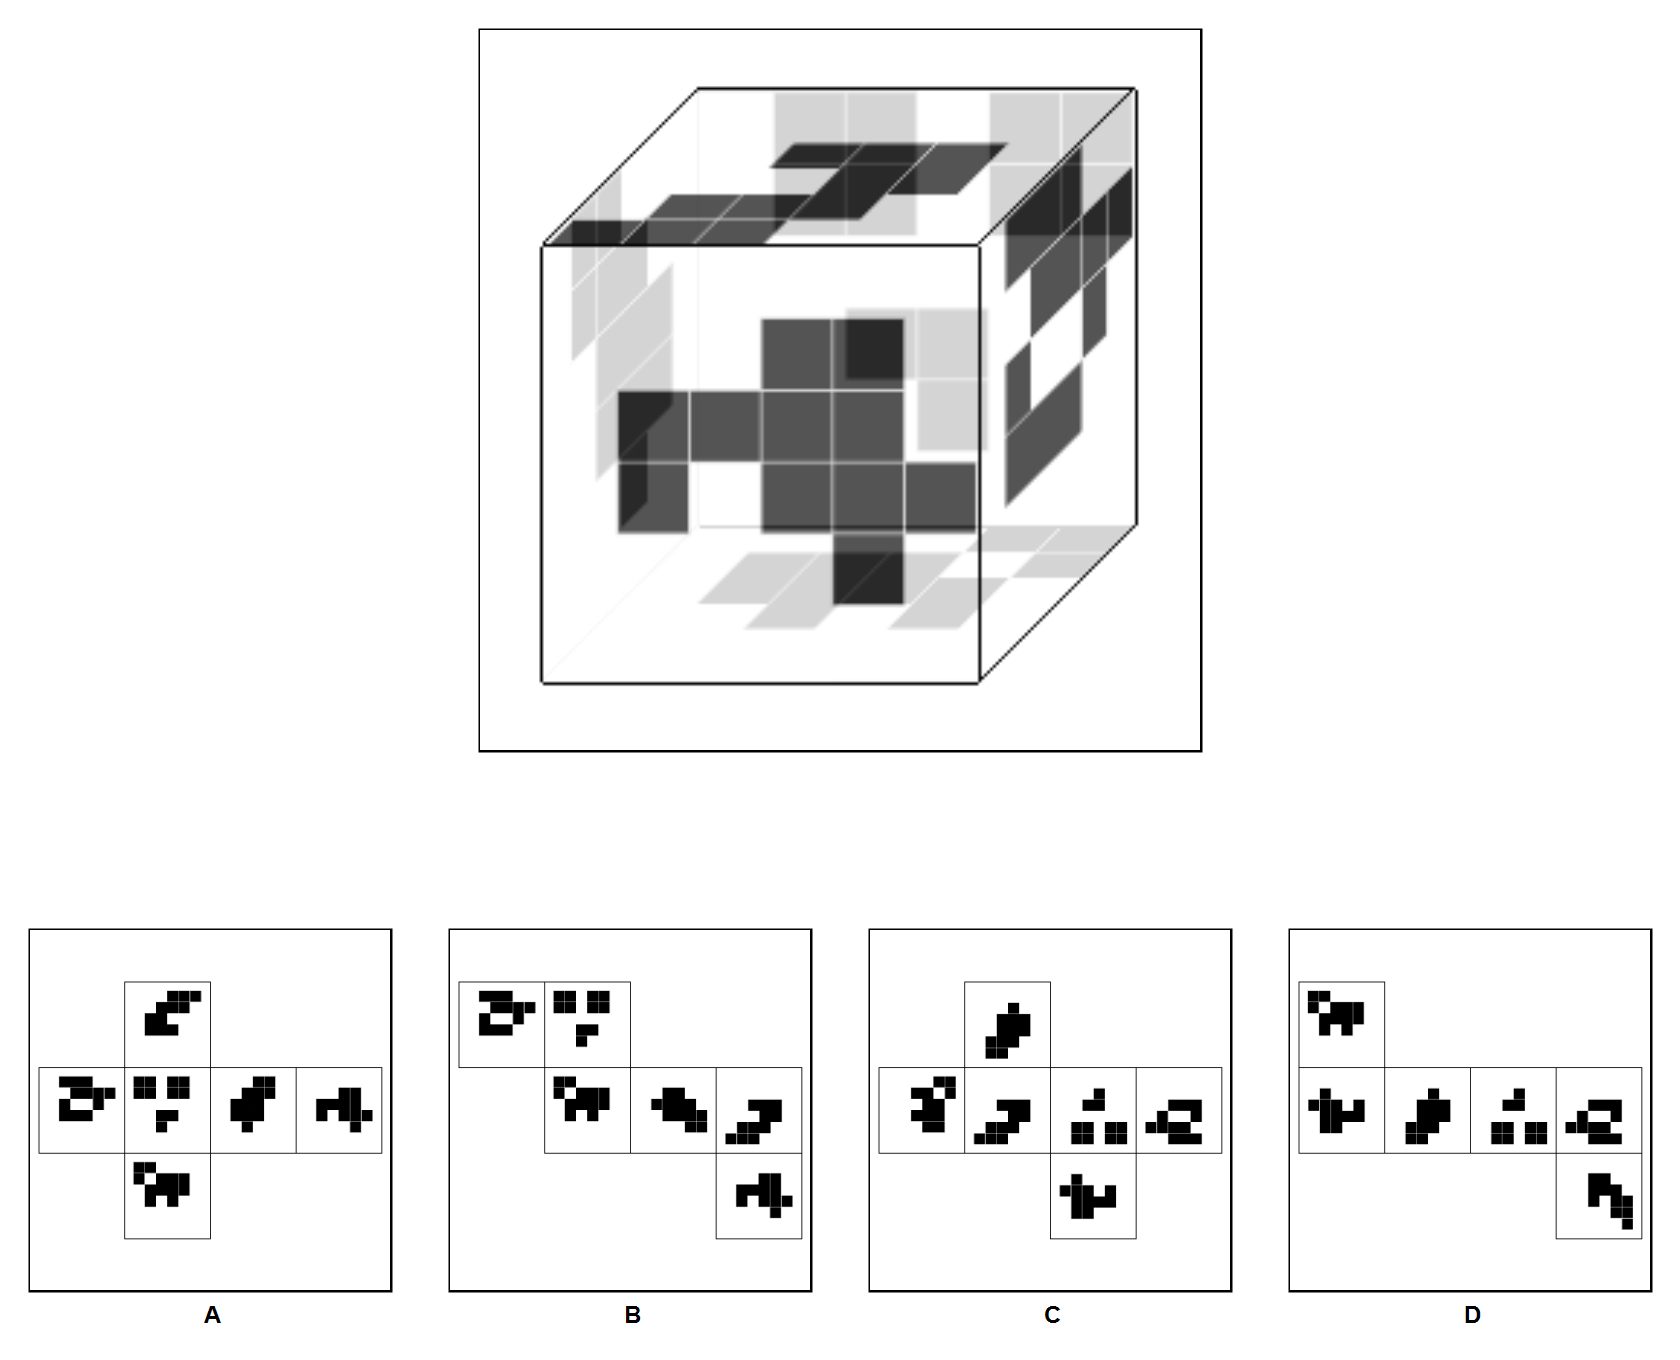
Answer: C